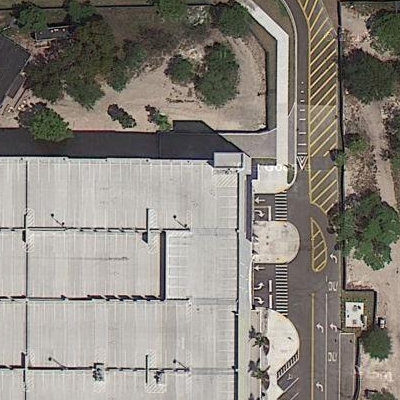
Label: cIndustry